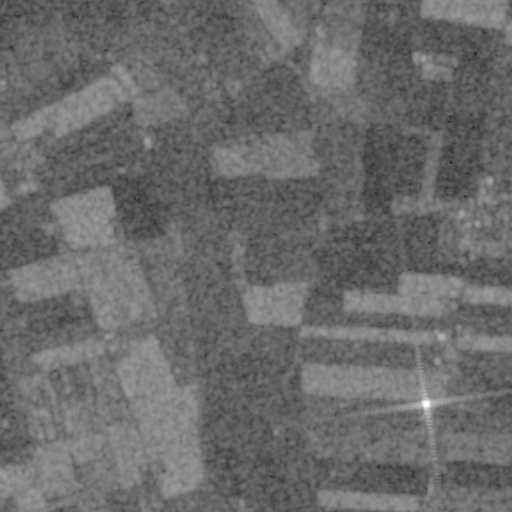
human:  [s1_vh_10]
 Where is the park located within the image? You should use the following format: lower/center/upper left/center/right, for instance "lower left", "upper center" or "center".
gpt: The park is located in the center right of the image.
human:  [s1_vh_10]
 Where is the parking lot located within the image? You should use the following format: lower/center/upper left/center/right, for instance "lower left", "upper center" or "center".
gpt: The parking lot is located in the center right of the image.
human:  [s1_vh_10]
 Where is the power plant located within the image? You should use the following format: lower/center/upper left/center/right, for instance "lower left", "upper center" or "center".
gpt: There is no power plant in the image.

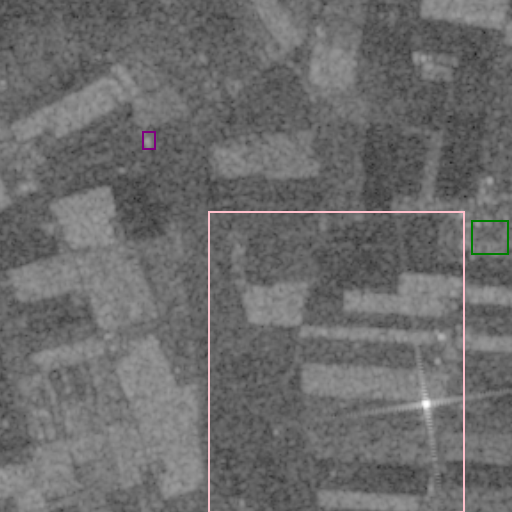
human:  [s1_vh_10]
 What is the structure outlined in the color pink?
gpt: The structure outlined in pink is a crop field.
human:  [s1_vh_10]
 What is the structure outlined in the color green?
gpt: The structure outlined in green is a park.
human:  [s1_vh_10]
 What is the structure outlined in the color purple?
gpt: The structure outlined in purple is a power substation.
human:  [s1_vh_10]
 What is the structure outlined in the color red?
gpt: There is no red outline.